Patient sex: M
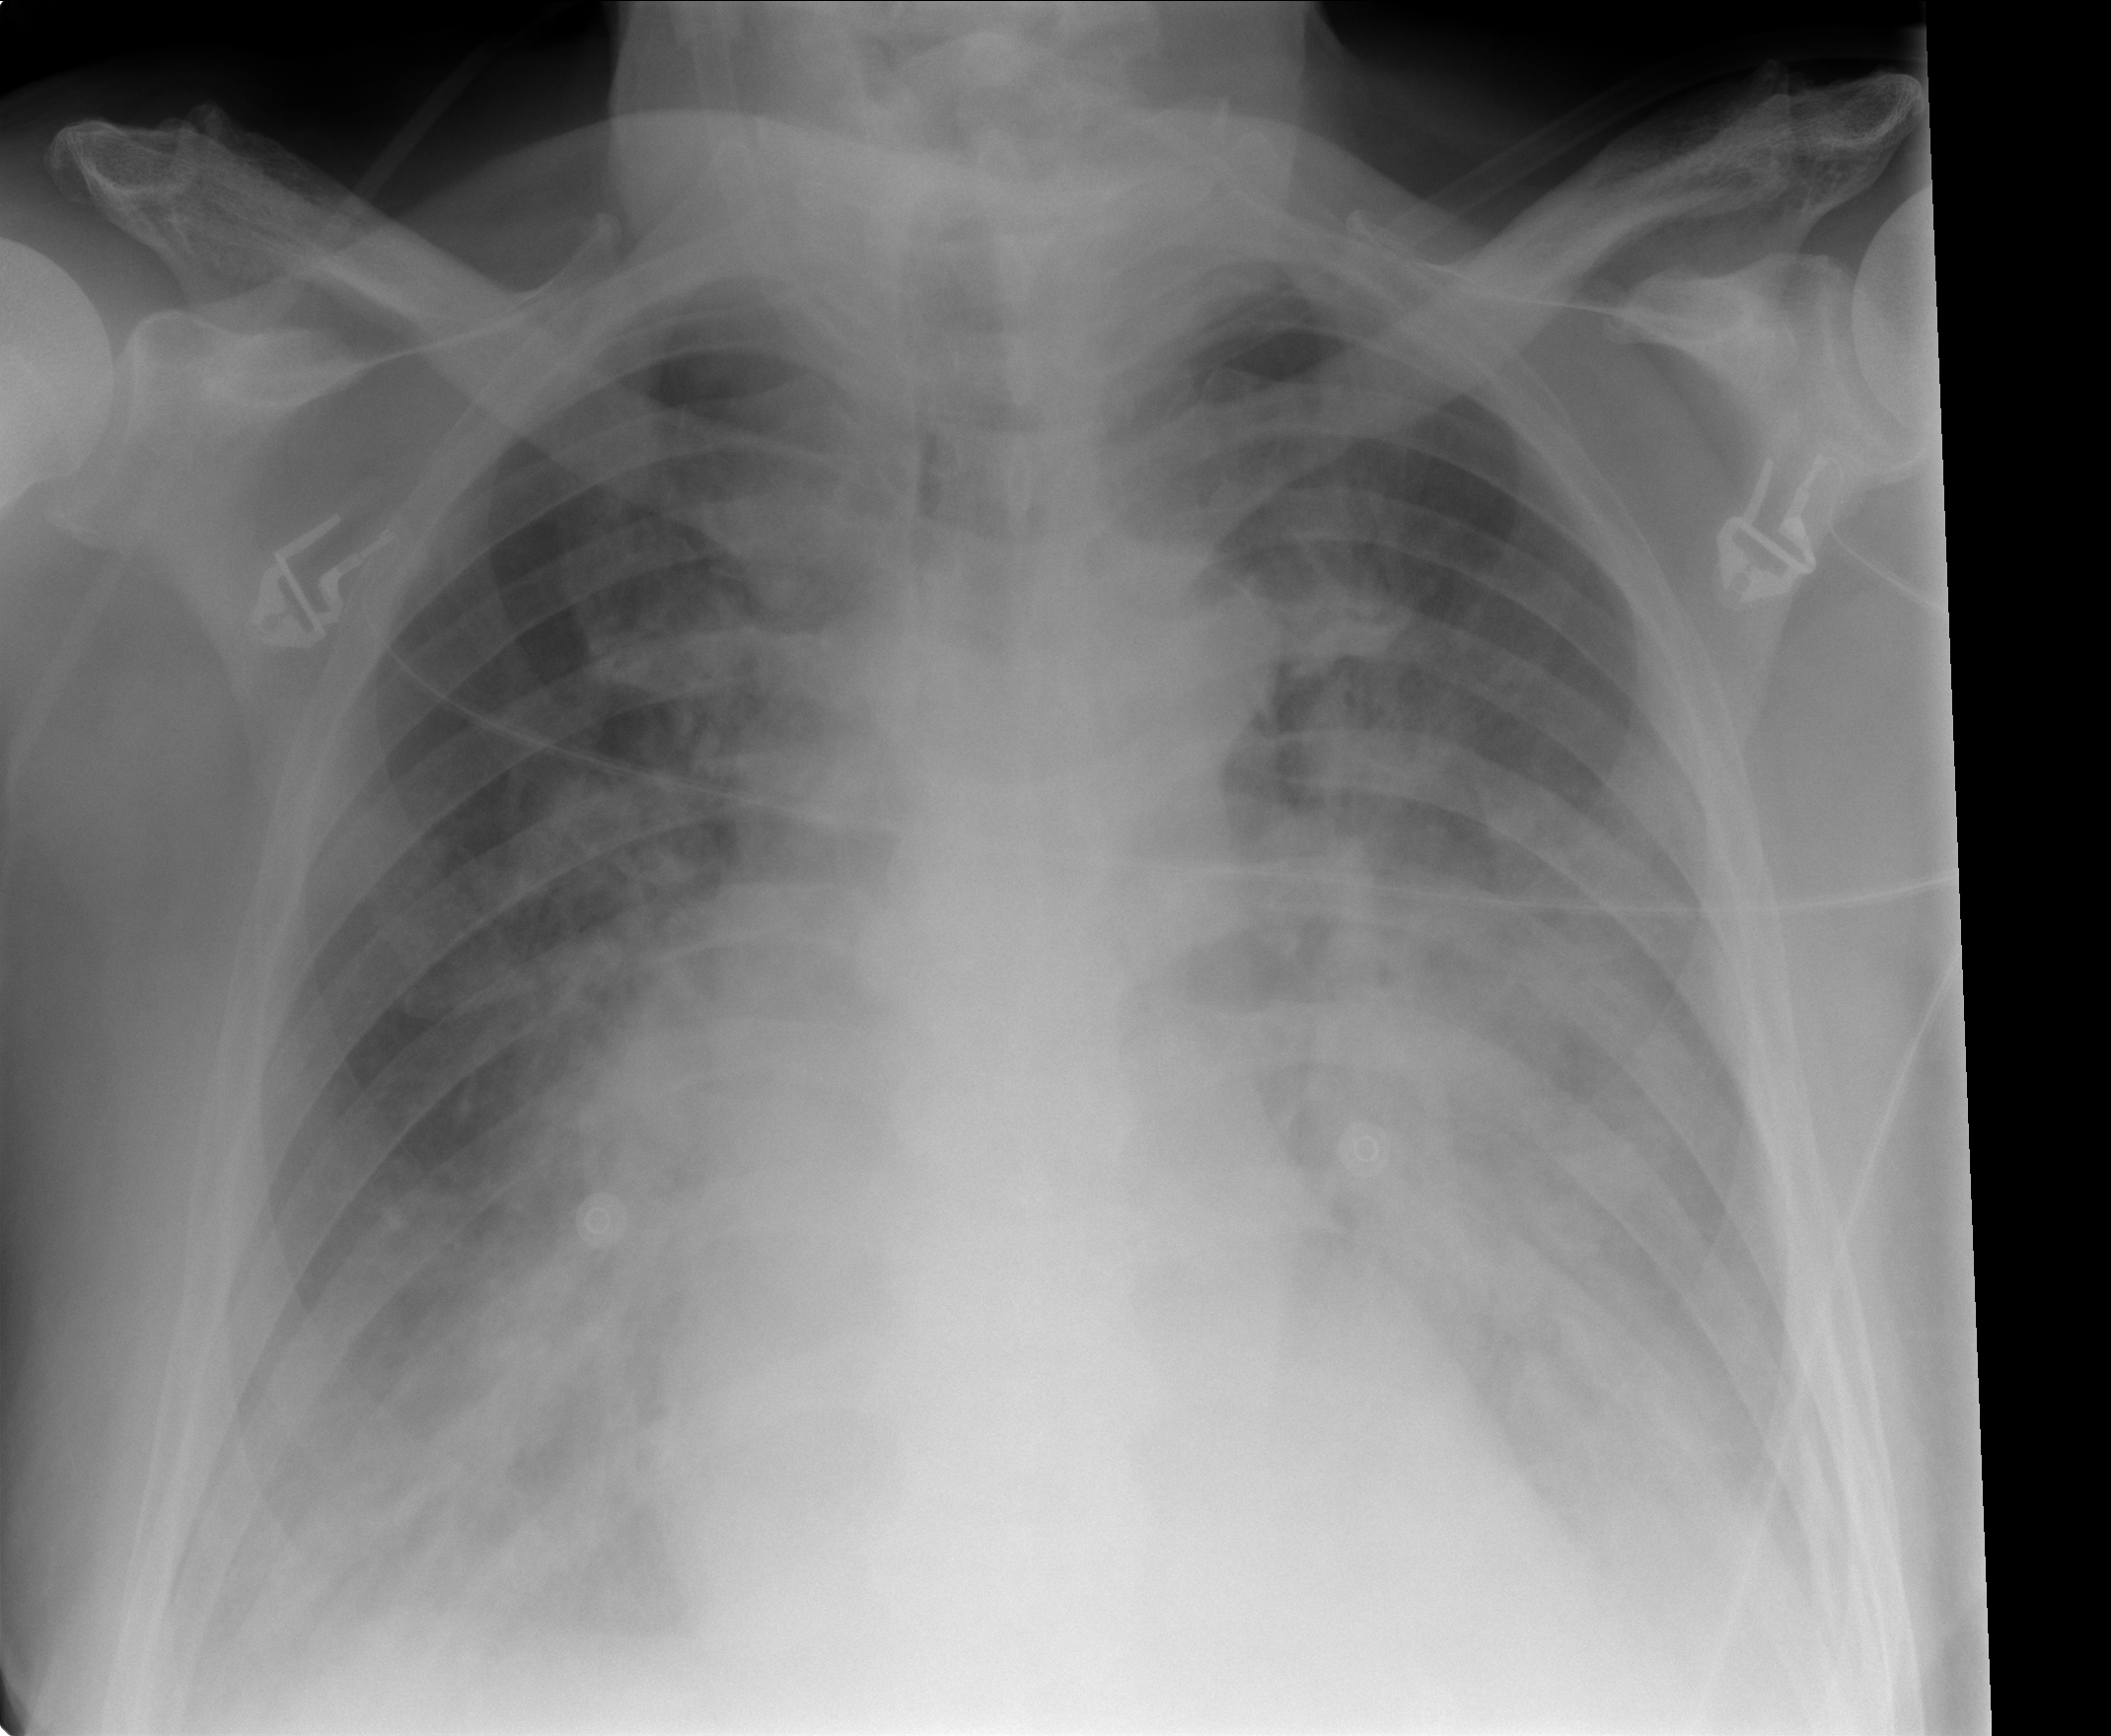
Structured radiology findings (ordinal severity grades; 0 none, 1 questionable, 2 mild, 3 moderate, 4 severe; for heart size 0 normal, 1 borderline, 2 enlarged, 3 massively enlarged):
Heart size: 1
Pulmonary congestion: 1
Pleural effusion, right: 3
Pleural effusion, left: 3
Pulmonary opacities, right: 2
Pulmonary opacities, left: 2
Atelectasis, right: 2
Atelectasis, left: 2